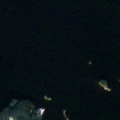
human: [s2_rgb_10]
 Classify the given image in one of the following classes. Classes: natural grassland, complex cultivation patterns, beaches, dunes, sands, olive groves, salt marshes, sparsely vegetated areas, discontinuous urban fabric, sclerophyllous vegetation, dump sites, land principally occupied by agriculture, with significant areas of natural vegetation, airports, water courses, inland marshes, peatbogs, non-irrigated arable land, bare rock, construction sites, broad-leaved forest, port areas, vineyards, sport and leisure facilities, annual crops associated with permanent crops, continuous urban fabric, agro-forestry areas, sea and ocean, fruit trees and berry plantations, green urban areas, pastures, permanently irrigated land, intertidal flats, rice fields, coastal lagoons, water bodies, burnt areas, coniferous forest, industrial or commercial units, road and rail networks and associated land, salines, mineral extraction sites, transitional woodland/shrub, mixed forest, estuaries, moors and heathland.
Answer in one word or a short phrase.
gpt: mixed forest, water bodies